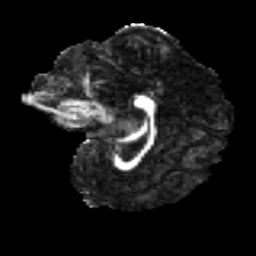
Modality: FA
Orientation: sagittal
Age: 37
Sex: female
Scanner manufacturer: ge
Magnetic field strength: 3 T
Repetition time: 7.8 s
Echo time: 0.0606 s